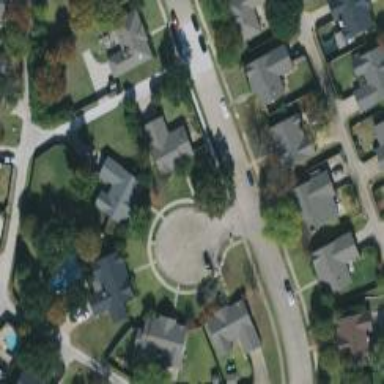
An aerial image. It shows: Circular turning circle on the road.